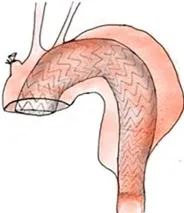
Procedures of total arch replacement with open in-situ fenestration. (C) Main stent graft deployment: With direct vision, an endovascular stent graft (cTAG) is inserted into the arch.
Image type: radiology (ct)